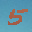
Label: 5